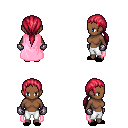
a pixel art fantasy rpg character, female body template, human, dark skin, pink cape, white pants, ruby red ponytail hairstyle, metal gloves, black slippers, four views (front, back, left, right), 2x2 character sprite sheet, small pixel art, hard edges, no anti-aliasing